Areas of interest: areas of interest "Commercial service"
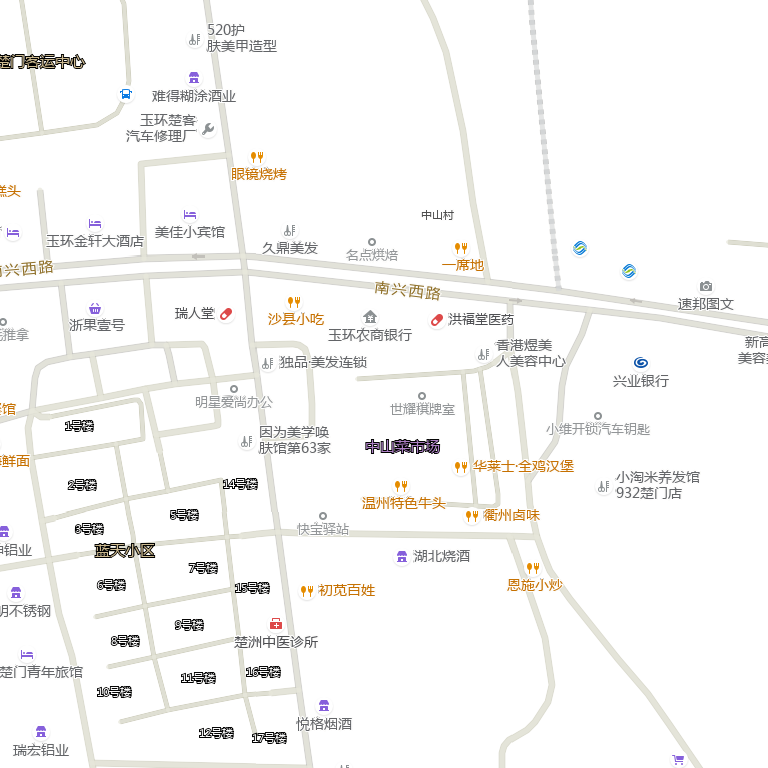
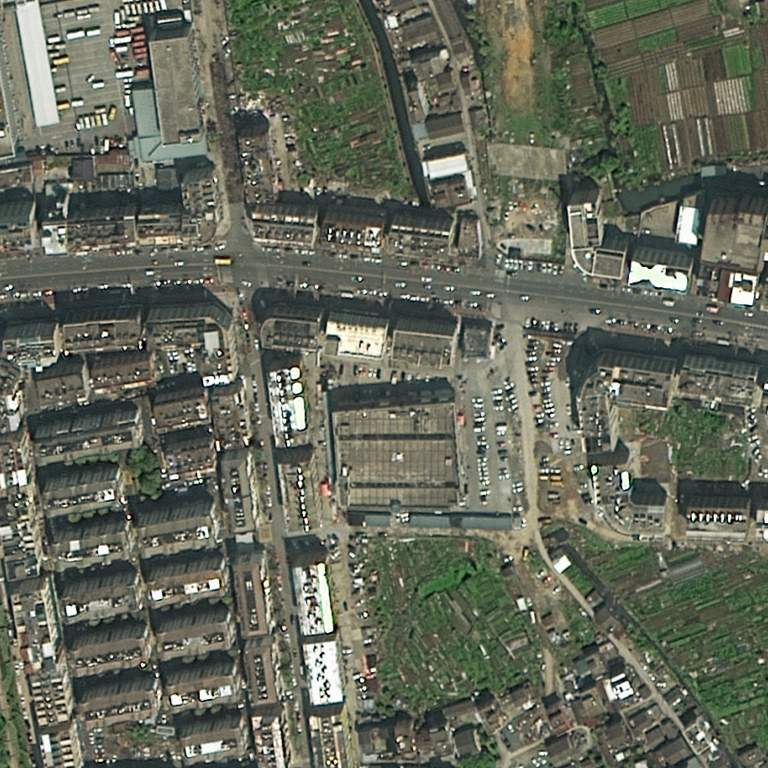